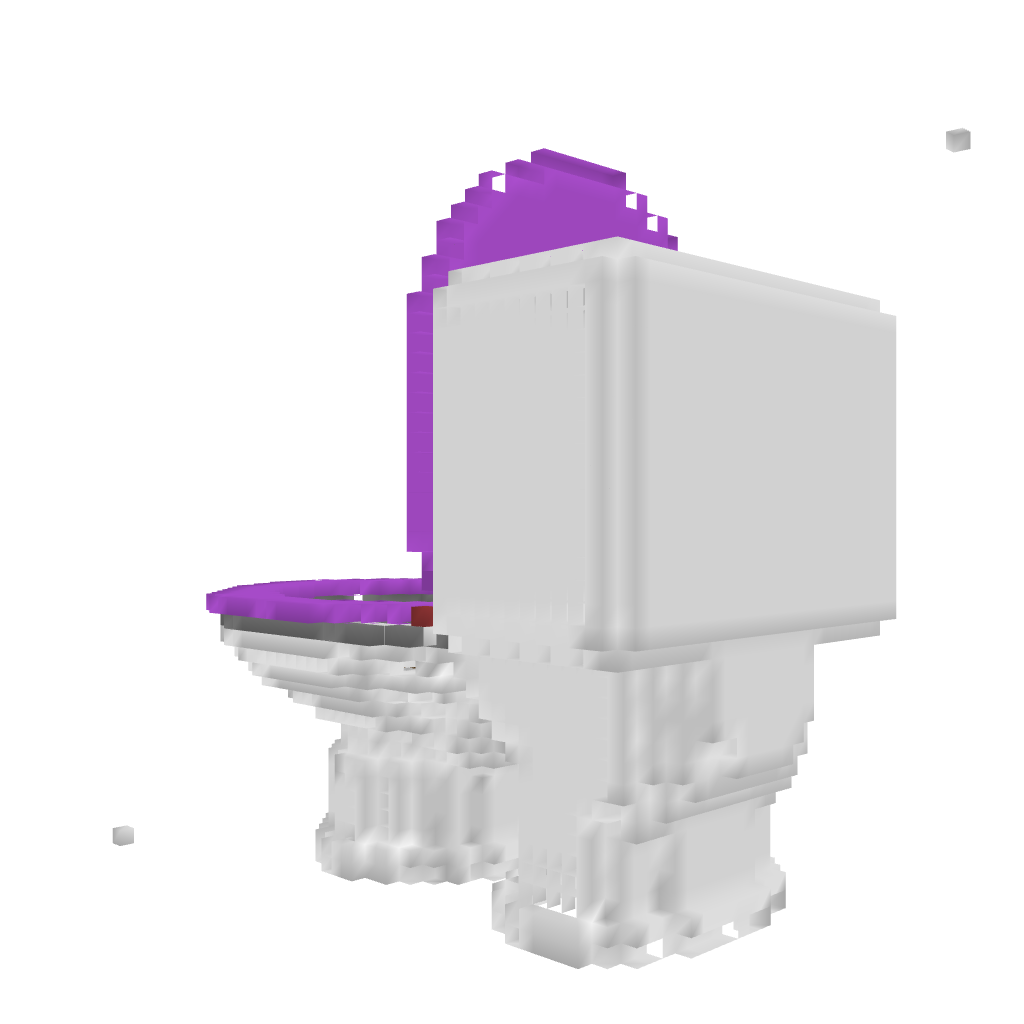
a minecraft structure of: Toilet bad low quality